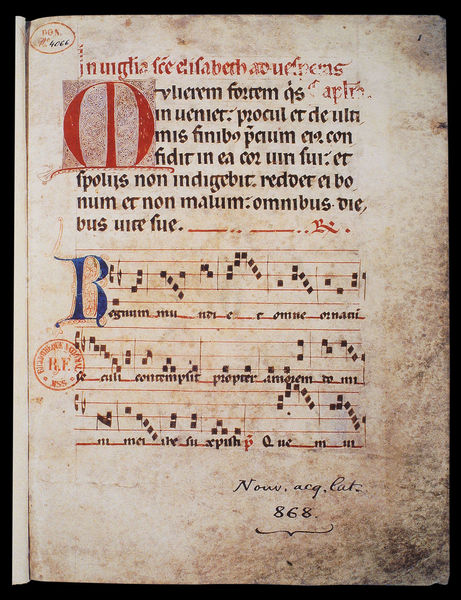
Titel: Elisabeth-Handschrift vom Hof König Alfons´ X. von Kastilien
Institution: Paris, Bibliothèque Nationale
Schlagwörter: blau, schwarz, rot, musik, schrift, noten, farbe, vergilbt, linien, buch, druck, seite, stempel, buchseite, pergament, mittelalter, note, latein, minuskel, buchtext, 868, mpten, hufisch